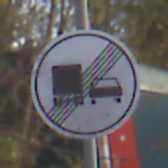
Verkehrszeichen: EndeUeberholverbotKraftfahrzeuge
Umgebung: Outdoor, Urban
Tageszeit: MorningAfternoon
Wetter: PartlyCloudy
Licht: Natural
Jahreszeit: NotSpecified
Kontrast: MediumContrast